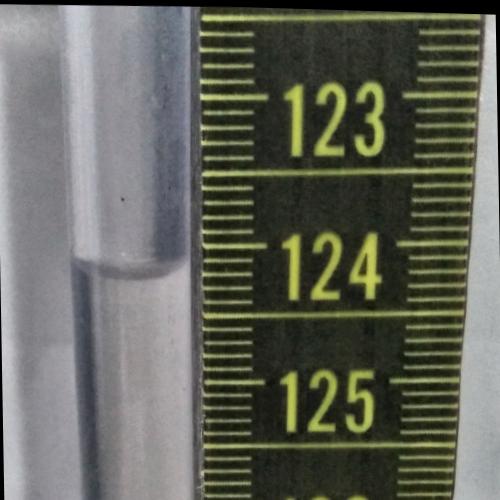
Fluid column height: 124.2 cm